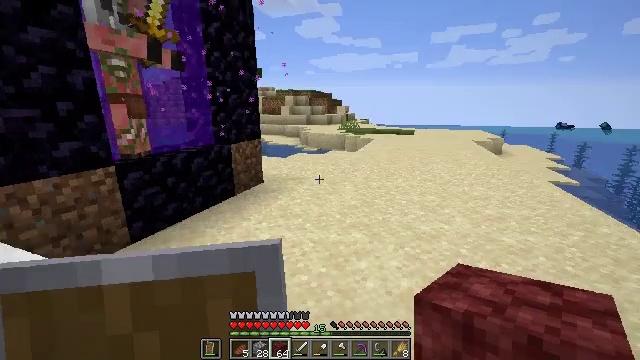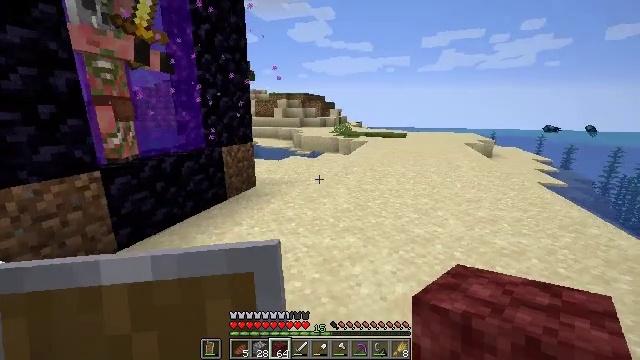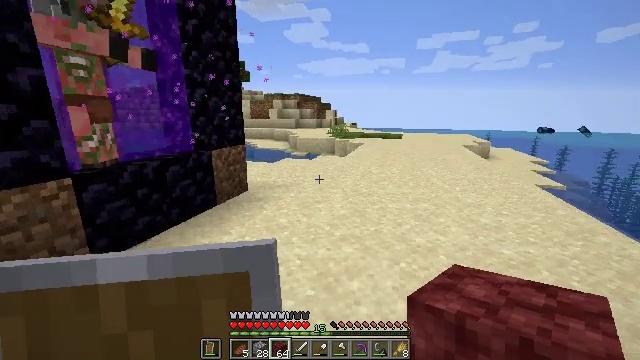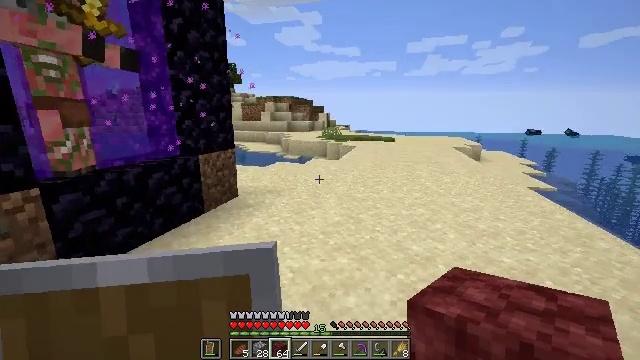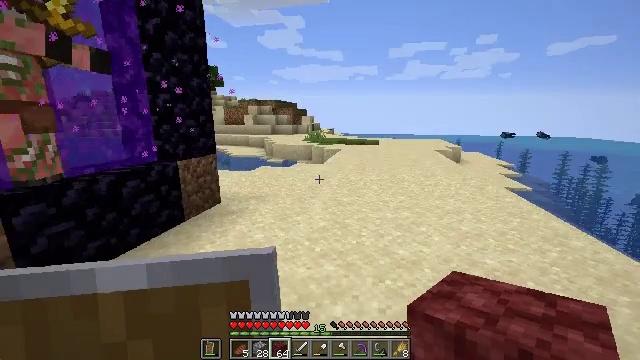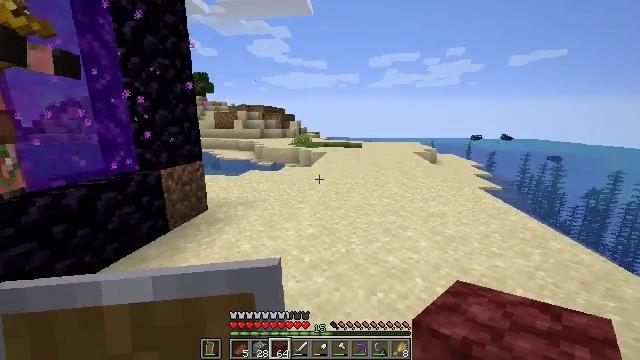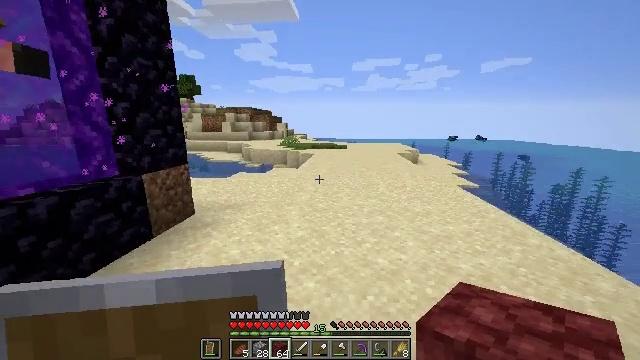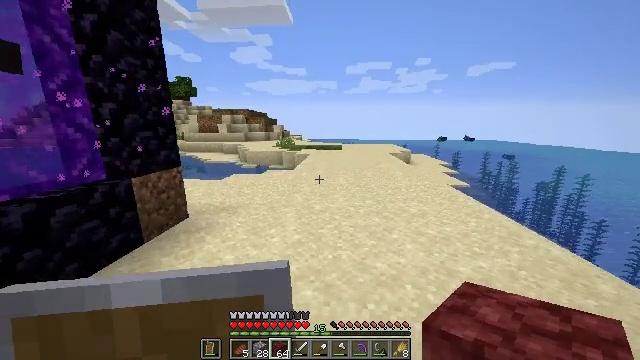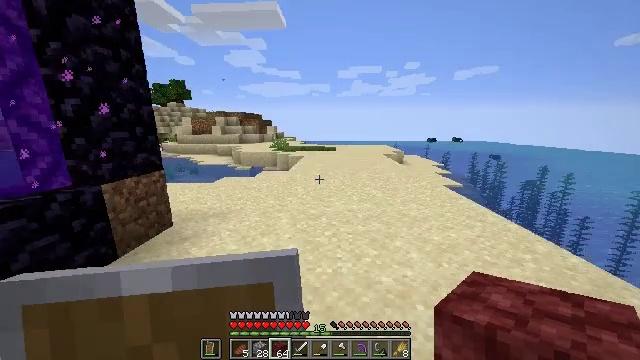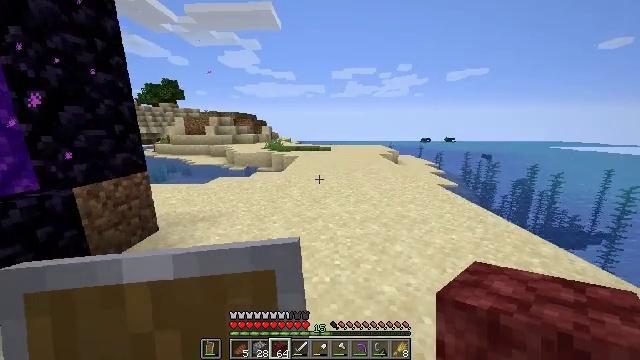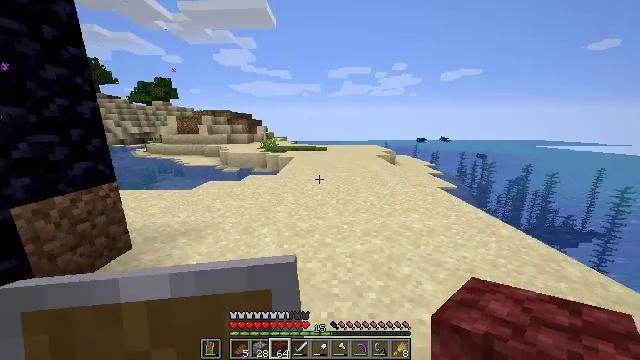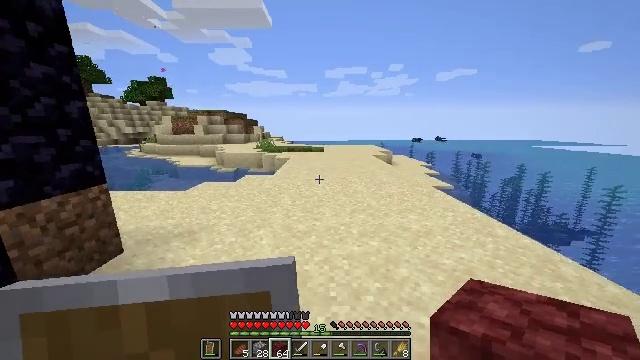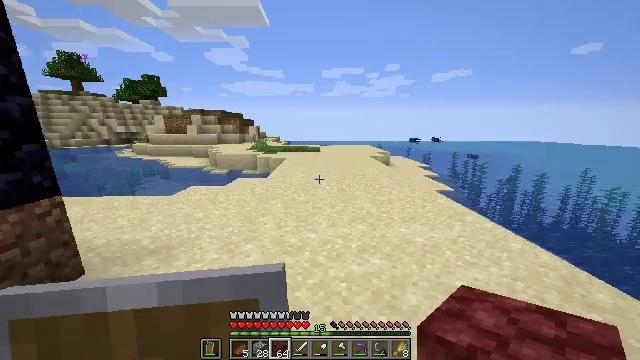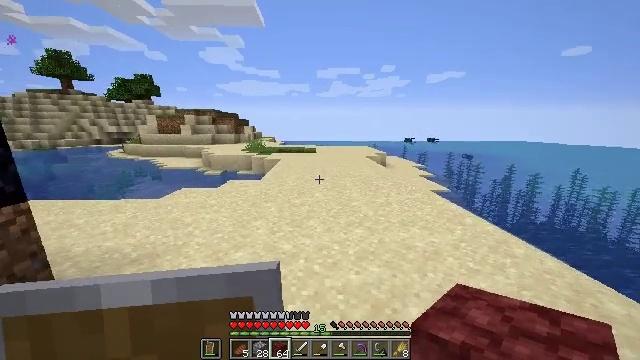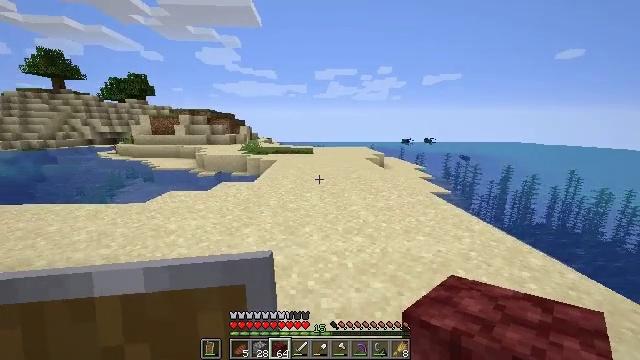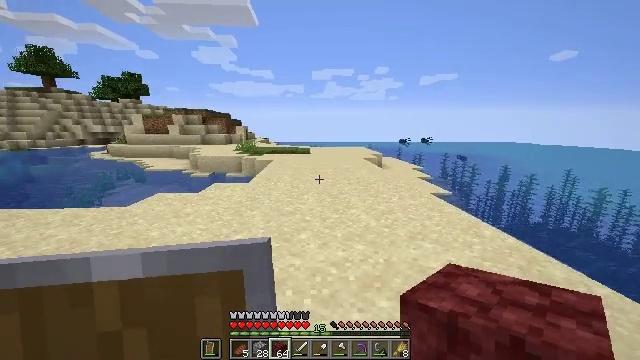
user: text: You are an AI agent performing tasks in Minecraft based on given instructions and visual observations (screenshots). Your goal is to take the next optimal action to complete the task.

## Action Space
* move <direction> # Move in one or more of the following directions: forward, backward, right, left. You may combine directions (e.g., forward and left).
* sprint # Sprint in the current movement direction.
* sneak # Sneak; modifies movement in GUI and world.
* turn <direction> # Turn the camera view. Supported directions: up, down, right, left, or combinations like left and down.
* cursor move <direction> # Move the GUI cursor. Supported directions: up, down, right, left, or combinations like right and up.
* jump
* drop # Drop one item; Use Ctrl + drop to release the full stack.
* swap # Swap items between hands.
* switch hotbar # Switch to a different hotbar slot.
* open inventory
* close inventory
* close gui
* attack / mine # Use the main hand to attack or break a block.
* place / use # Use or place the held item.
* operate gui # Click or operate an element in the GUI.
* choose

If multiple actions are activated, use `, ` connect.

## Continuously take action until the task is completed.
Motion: motion action
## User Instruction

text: craft item air
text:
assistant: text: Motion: move forward, turn right
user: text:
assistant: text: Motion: move forward
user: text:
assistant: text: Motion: turn right
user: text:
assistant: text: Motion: move forward, turn right
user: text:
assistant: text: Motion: move forward, turn right
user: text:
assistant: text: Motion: move forward, turn right
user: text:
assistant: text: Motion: move forward, turn right
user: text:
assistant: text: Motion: move forward, turn right
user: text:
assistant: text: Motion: move forward, turn right
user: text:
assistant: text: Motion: move forward, turn right
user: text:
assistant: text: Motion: move forward
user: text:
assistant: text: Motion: move forward
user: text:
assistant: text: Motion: move forward, turn right
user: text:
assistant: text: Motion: move forward
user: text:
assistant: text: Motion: move forward
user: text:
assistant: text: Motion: move forward
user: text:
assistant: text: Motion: move forward, turn right
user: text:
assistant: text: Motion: move forward
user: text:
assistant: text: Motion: move forward, jump
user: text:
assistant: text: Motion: move forward, jump
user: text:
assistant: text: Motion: move forward, jump
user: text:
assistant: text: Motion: move forward, jump
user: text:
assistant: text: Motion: move forward, jump
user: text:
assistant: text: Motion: move forward, jump
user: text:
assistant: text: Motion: move forward, jump
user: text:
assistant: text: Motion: move forward, jump
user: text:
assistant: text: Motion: move forward, jump
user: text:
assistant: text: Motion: move forward, jump
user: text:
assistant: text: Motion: move forward, jump
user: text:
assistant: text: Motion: move forward, jump